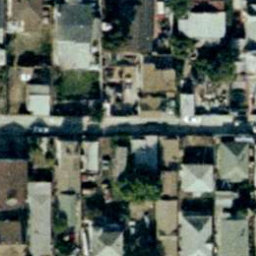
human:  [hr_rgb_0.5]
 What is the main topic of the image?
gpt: dense residential